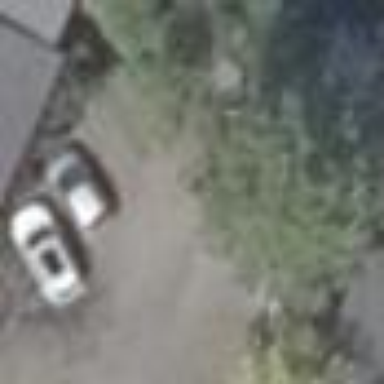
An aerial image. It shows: Parking area with grass paver surface.